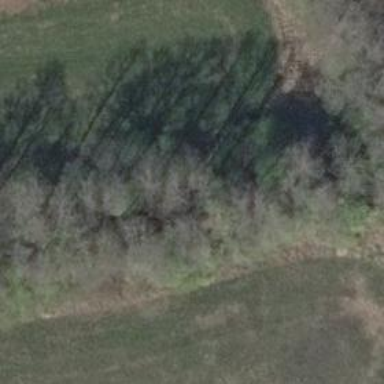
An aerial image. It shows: Row of deciduous broadleaved trees.